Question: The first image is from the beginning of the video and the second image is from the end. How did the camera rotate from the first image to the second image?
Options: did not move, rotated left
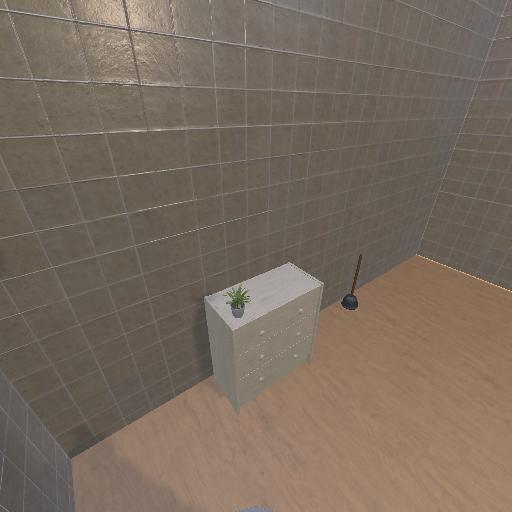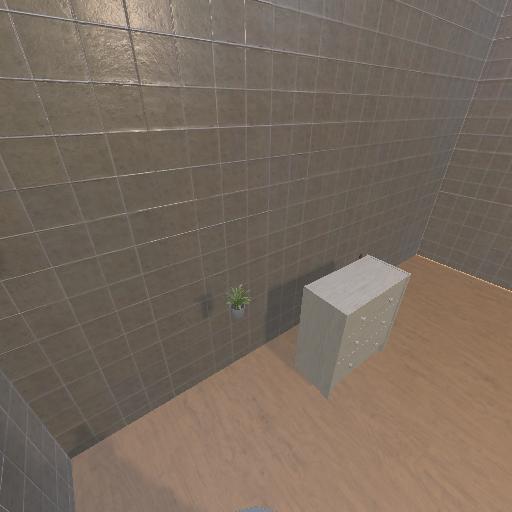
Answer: did not move